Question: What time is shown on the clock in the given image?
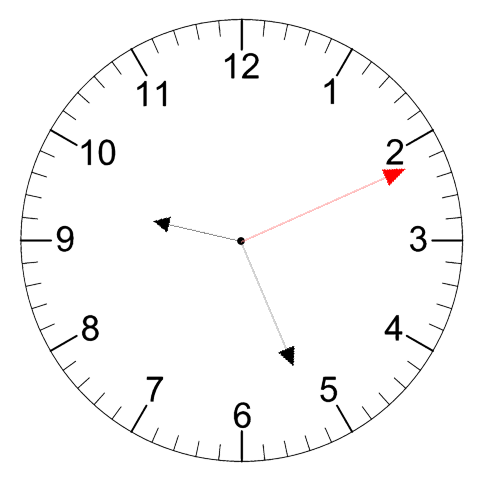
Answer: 09:26:11